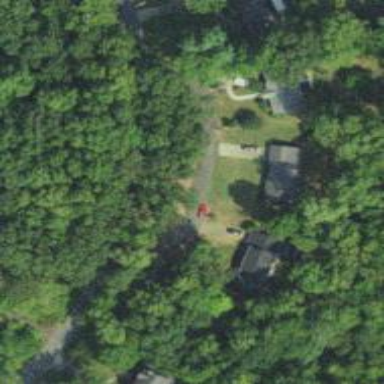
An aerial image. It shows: Driveway leading to service road.